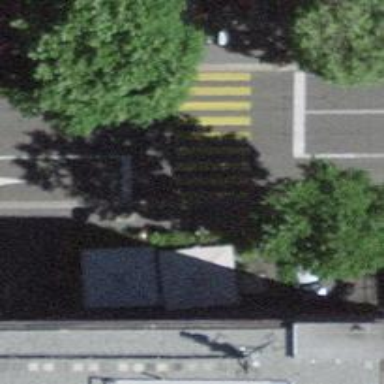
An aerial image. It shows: Road crossing with traffic signals.